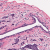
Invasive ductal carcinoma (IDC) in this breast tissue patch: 1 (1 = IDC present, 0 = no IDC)